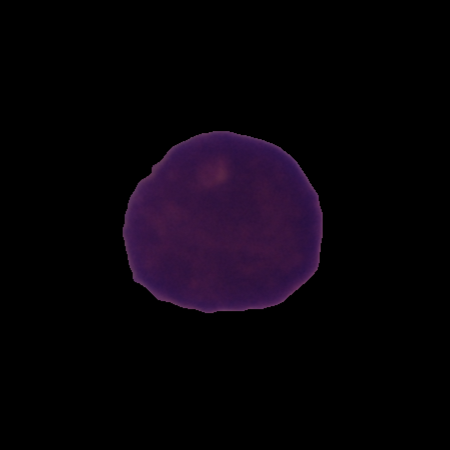
Label: cancer